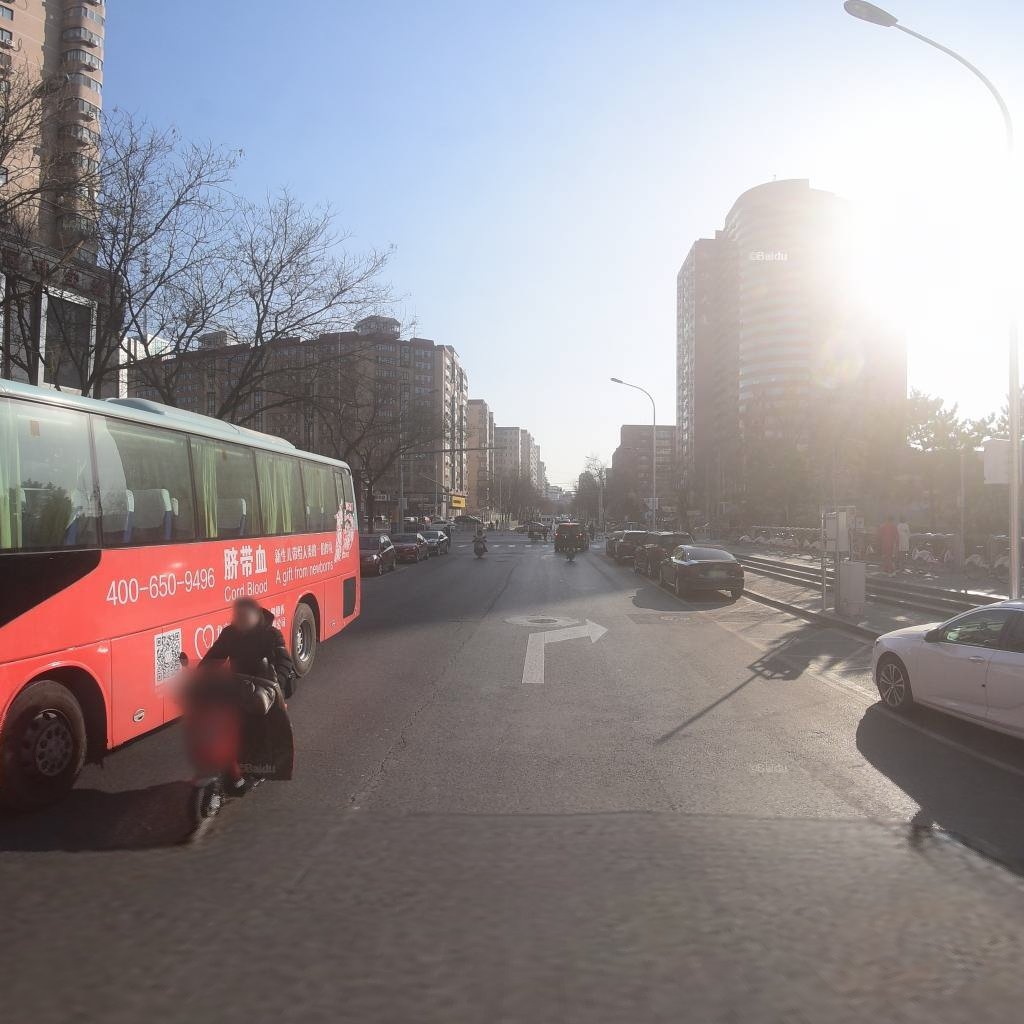
Region: Xicheng
Road damage annotations: manhole cover, longitudinal crack, manhole cover, transverse crack